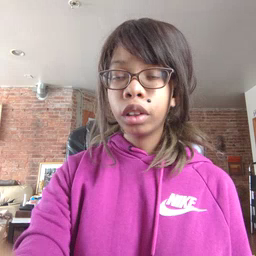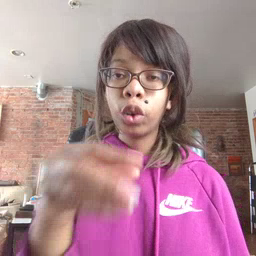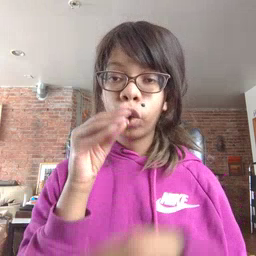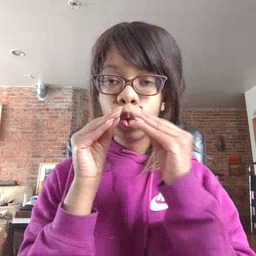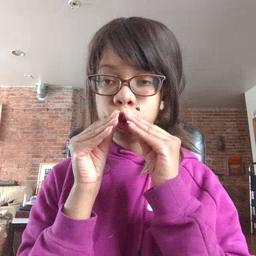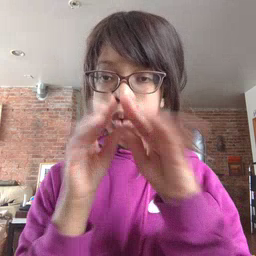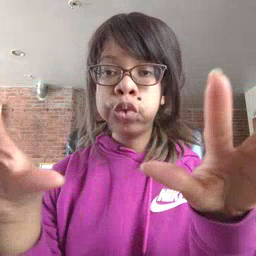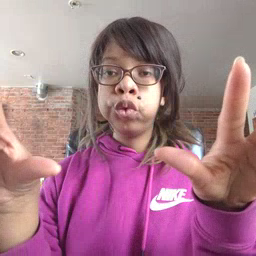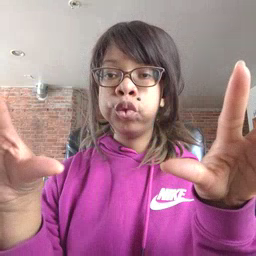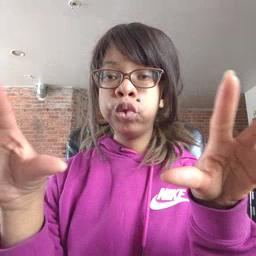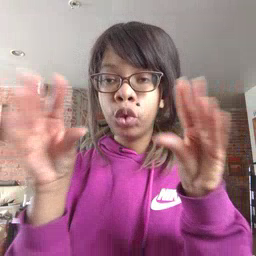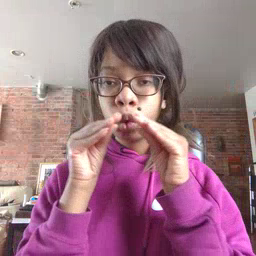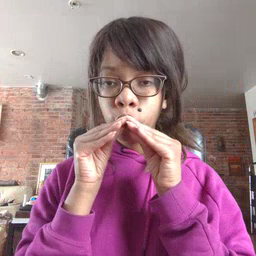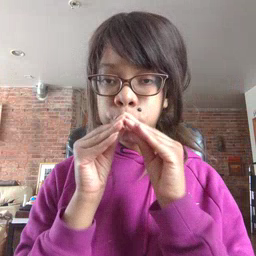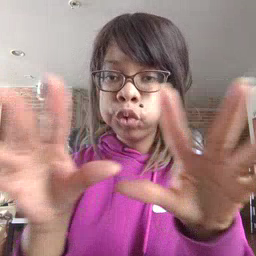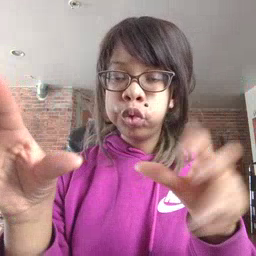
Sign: blow